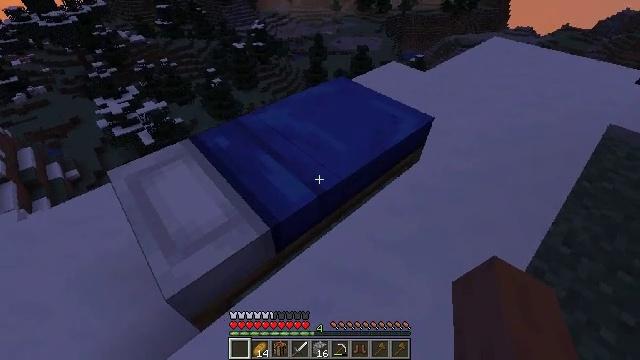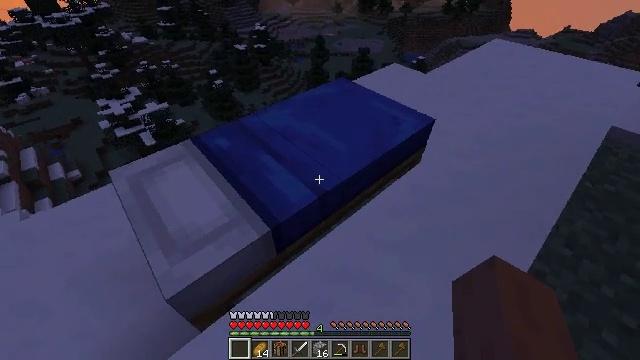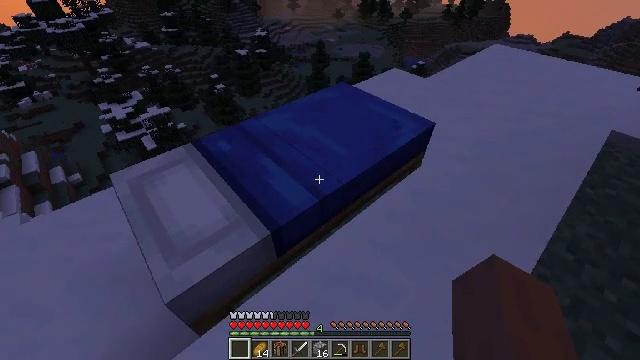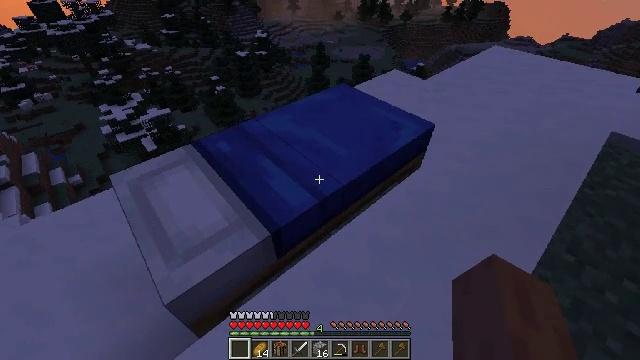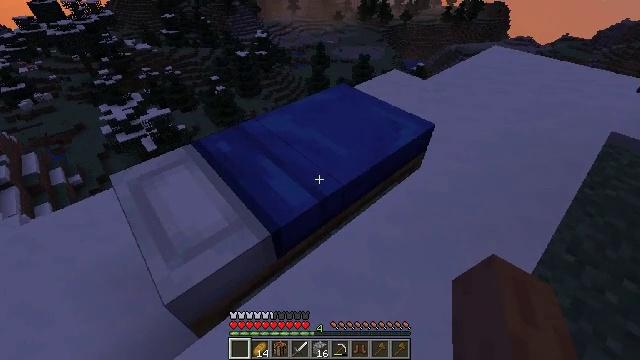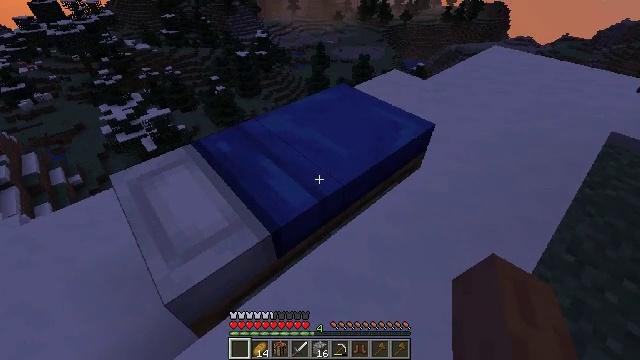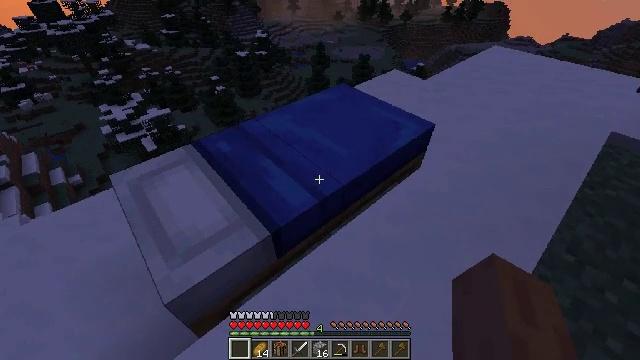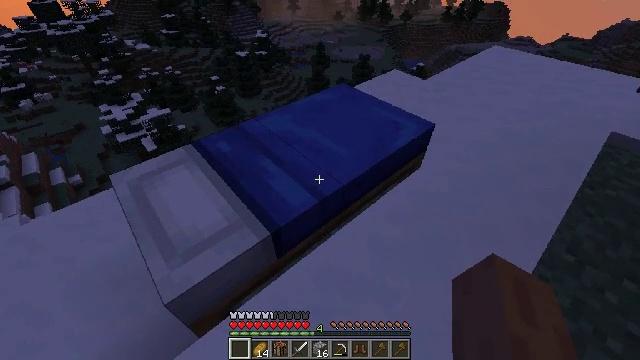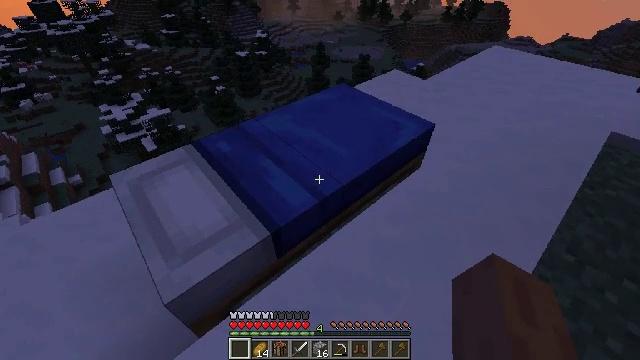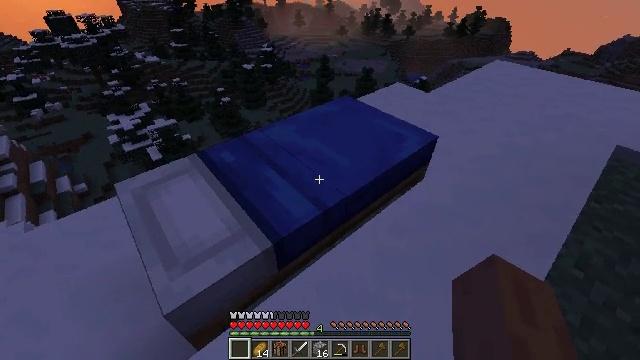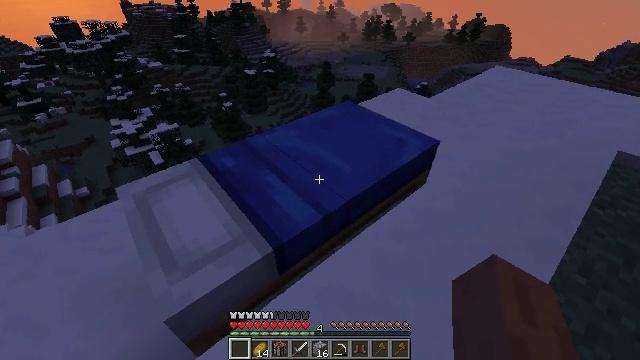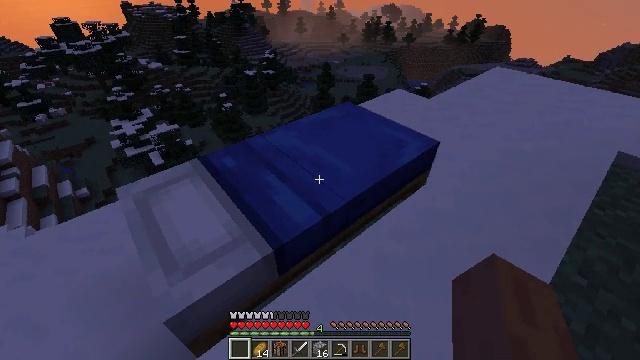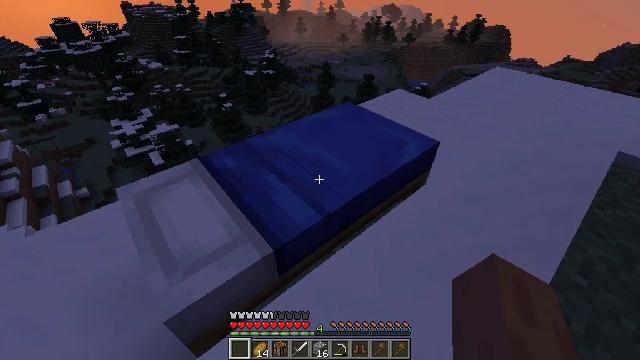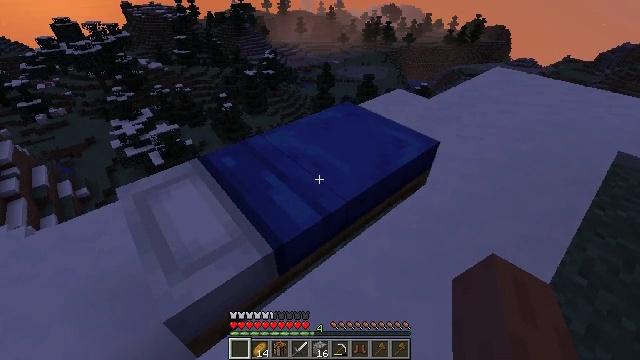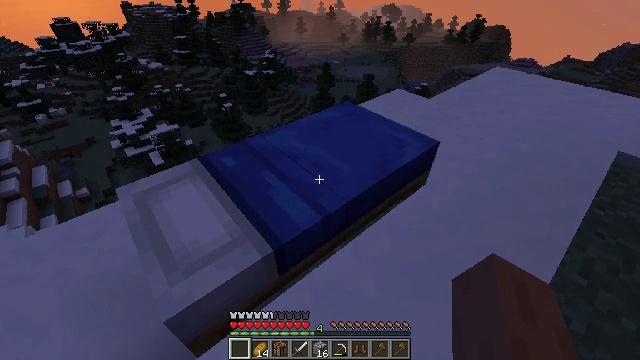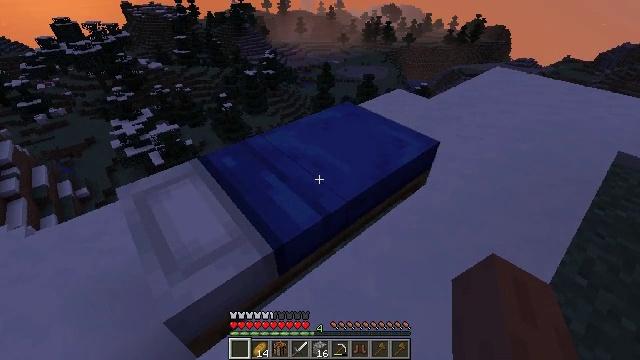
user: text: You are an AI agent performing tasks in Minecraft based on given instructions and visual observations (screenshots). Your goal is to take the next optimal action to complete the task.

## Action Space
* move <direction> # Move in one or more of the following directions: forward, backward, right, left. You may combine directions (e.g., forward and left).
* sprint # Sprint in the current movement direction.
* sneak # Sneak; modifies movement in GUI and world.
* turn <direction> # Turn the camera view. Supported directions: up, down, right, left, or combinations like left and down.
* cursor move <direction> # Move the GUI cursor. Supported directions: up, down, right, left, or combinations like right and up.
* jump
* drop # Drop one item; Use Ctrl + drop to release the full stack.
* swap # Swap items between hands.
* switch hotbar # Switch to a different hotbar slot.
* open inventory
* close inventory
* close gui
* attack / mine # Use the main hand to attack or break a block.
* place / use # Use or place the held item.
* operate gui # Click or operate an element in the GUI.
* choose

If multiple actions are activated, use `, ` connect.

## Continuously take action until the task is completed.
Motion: motion action
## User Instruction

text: Mine the blue bed to pick it up.
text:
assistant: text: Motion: no_op
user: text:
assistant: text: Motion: no_op
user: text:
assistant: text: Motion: no_op
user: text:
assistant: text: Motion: no_op
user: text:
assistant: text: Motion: no_op
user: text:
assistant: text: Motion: no_op
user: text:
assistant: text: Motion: no_op
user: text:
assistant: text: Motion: no_op
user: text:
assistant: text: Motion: turn up
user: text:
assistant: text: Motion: turn up
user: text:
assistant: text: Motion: no_op
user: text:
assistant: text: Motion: no_op
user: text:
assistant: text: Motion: no_op
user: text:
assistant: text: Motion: no_op
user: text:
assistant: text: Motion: no_op
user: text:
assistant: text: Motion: no_op
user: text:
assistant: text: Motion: no_op
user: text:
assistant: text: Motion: no_op
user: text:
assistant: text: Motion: no_op
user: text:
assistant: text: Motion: no_op
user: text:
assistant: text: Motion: no_op
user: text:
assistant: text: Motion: no_op
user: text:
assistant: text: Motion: no_op
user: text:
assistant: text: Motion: no_op
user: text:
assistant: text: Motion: turn down
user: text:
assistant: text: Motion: turn down
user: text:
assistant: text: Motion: no_op
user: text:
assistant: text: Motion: no_op
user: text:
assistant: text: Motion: no_op
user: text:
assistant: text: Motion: no_op